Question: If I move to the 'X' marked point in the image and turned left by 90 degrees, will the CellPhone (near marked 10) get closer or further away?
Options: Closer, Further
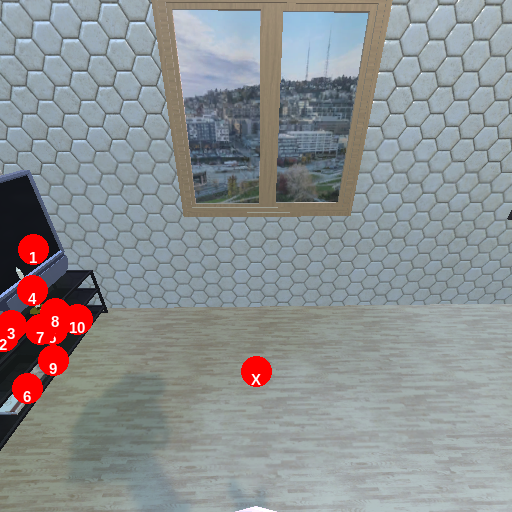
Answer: Closer